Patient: sex M, age 48
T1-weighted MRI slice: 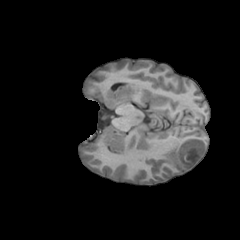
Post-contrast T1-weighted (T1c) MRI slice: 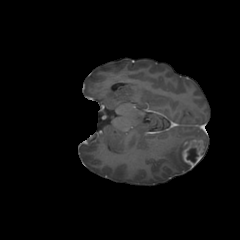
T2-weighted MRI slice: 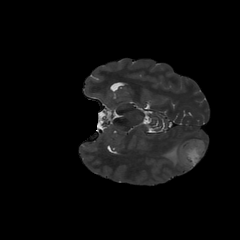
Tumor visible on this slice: yes
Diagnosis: Glioblastoma, IDH-wildtype
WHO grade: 4